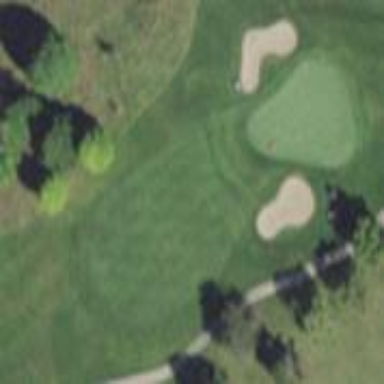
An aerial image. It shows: Area with grass used as rough in golf course.